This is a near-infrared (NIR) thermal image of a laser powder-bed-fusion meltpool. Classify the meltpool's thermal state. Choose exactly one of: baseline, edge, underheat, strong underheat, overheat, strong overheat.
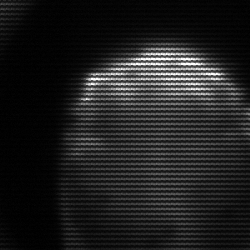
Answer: edge